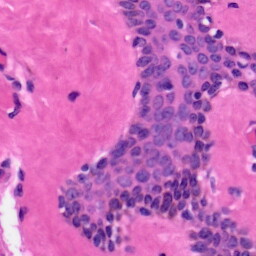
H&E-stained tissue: Skin